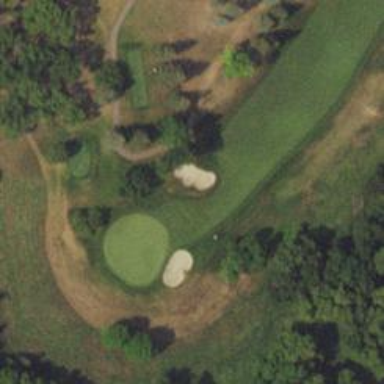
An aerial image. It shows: View of golf hole.